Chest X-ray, AP view. Patient: 56 years old, sex F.
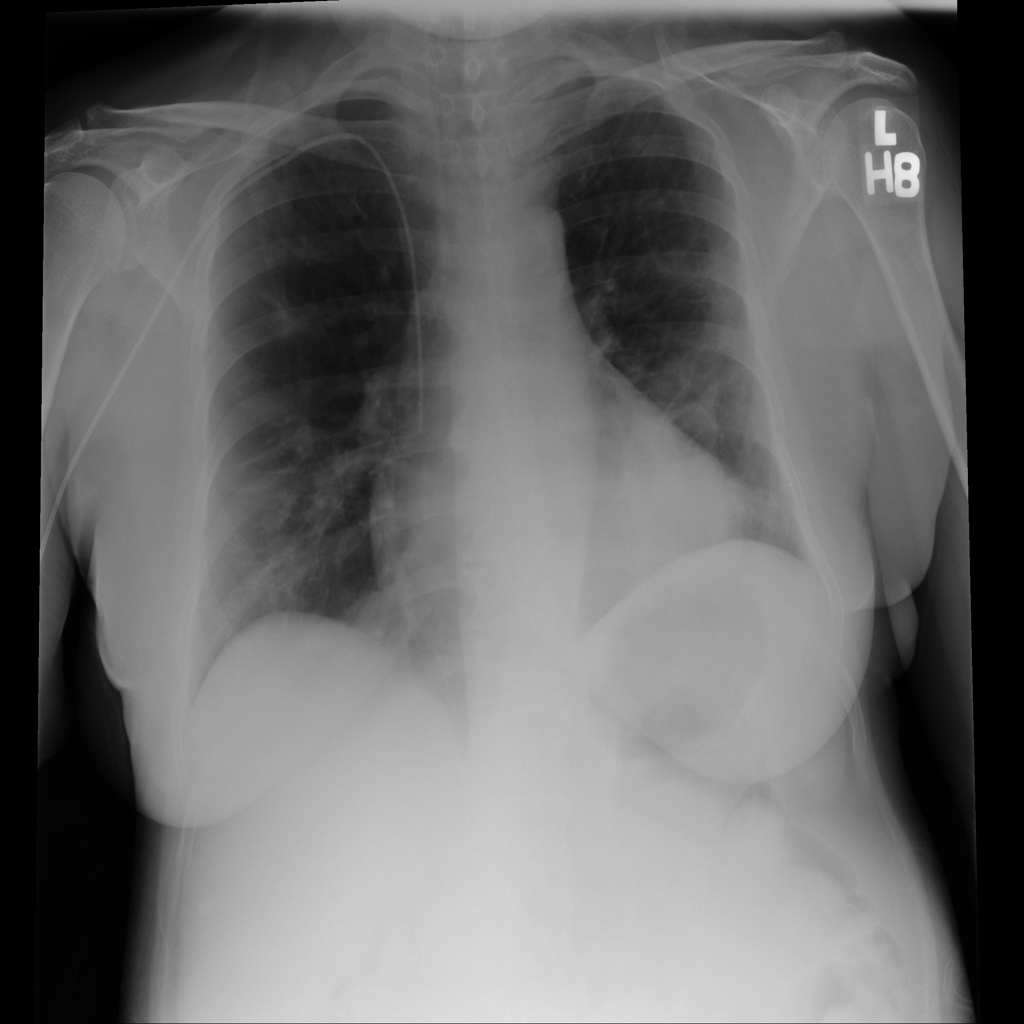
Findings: No Finding